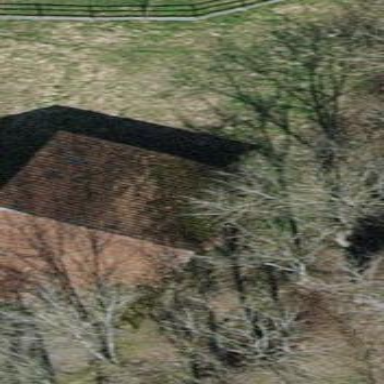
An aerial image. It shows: Shed.